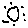
Label: sun